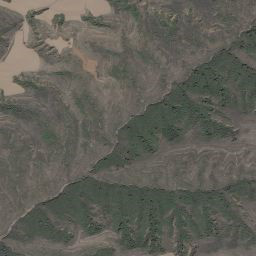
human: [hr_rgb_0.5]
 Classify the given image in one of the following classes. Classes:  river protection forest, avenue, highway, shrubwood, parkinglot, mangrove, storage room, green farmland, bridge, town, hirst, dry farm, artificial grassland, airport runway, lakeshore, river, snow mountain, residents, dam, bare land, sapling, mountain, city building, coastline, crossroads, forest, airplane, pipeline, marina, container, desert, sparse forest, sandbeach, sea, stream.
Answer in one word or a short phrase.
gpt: mountain